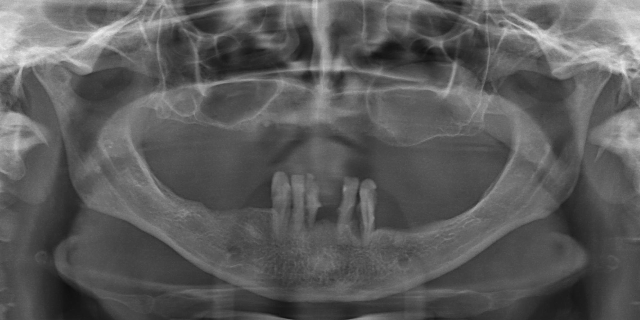
adult